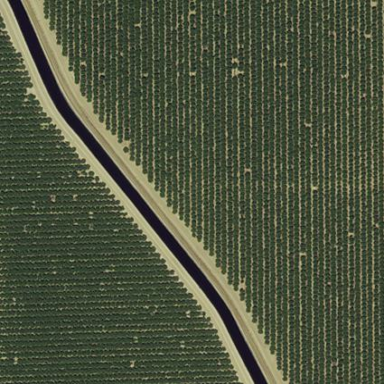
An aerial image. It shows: Orchard filled with almond trees.